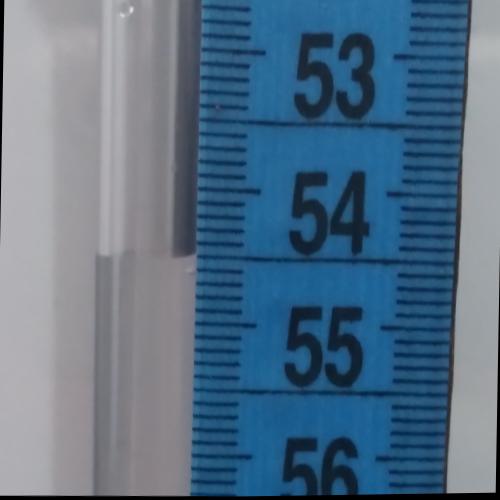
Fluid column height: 54.5 cm